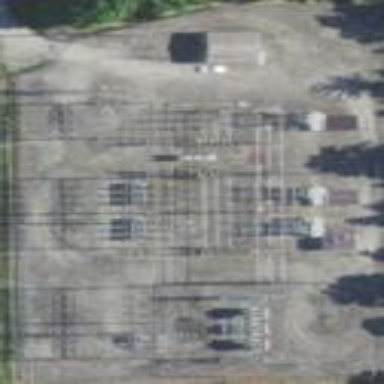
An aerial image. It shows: Power substation.